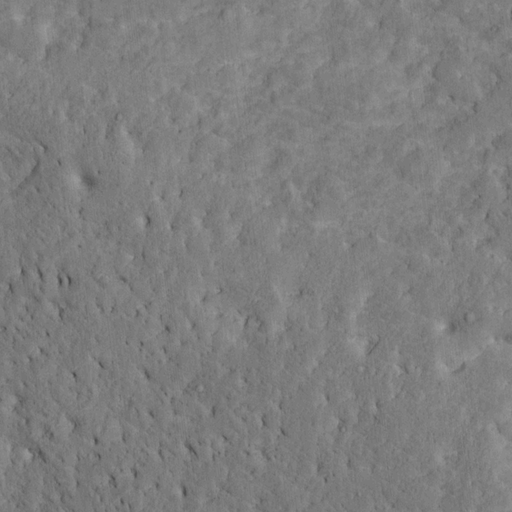
Classes present: Background